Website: bh-photo
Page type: address-validator
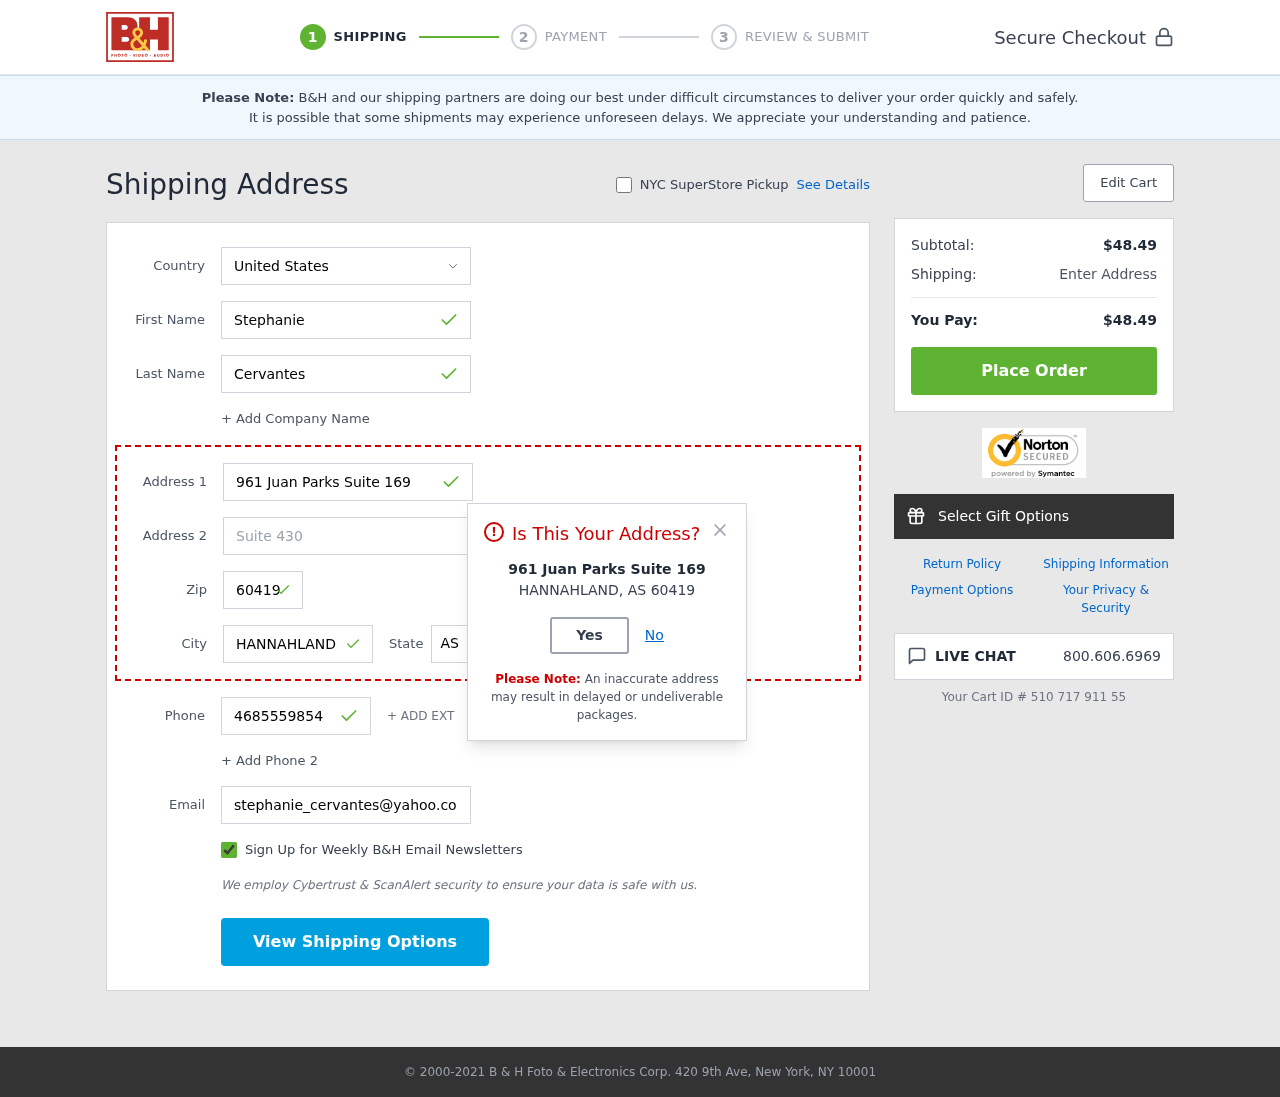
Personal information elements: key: PII_CITY
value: Hannahland
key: PII_COUNTRY
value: United States
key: PII_EMAIL
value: stephanie_cervantes@yahoo.com
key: PII_FIRSTNAME
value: Stephanie
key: PII_LASTNAME
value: Cervantes
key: PII_PHONE
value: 4685559854
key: PII_POSTCODE
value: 60419
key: PII_STATE_ABBR
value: AS
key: PII_STREET
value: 961 Juan Parks Suite 169
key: PII_STREET2
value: Suite 430
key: PII_CITY_MODAL
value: HANNAHLAND
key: PII_STATE
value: AS
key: PII_POSTCODE_FULL
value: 60419
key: PII_POSTCODE_NUMERIC
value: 60419
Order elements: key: ORDER_SUBTOTAL
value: $48.49
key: ORDER_TOTAL
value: $48.49
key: ORDER_ID
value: Your Cart ID # 510 717 911 55